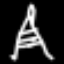
Label: The Eiffel Tower